Question: I'm trying to create a view in android that looks like:
Text
- - -
I thought it was simple enough but at least in the layout preview and emulator I'm seeing the text for the RadioButton appear on top of the actual radio button (the circle), see the attached screen shot. I'm guessing this is something very trivial but I'm messed around with gravity and every other setting I can think of and nothing. Android 3.1 if that matters.
Here's my layout:
'''
<?xml version="1.0" encoding="utf-8"?>
<LinearLayout
xmlns:android="http://schemas.android.com/apk/res/android"
android:orientation="vertical"
android:background="@color/white"
android:layout_width="match_parent"
android:layout_height="match_parent">
<TextView android:id="@+id/question_text"
android:textColor="@color/primary_gray"
android:layout_width="match_parent"
android:text="XXXXXXXXXXXXXXXXXXXXXXXXXXXXXXXXXXXXXXXXXXXXXXXXXXXXXXX"
android:layout_height="wrap_content"/>
<RadioGroup android:id="@+id/multiple_choice_one_answer_group"
android:background="@color/white"
android:layout_width="match_parent"
android:layout_height="wrap_content">
<RadioButton
android:background="@color/primary_gray"
android:textColor="@color/black"
android:textSize="10sp"
android:text="XXXXXXXXXXXXXXXXXXXXXXXXXXXXXXXXXXXXXXXXXXXXXXXXXXXXXXX" />
</RadioGroup>
</LinearLayout>
'''
Screenshot:

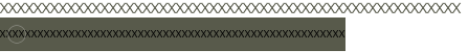
Answer: The problem is setting the background. If you remove the background from the RadioButton and keep it on the RadioGroup, it has the effect you're looking for. In general, setting the background of a Button to everything removes the button look; try it on a regular Button and you'll see. This is because the background for a Button is already set to something, and you're replacing it with a flat color.
Try this instead:
'''
<RadioGroup android:id="@+id/multiple_choice_one_answer_group"
android:background="@color/primary_gray"
android:layout_width="match_parent"
android:layout_height="wrap_content">
<RadioButton
android:textColor="@color/black"
android:textSize="10sp"
android:text="XXXXXXXXXXXXXXXXXXXXXXXXXXXXXXXXXXXXXXXXXXXXXXXXXXXXXXX" />
</RadioGroup>
'''